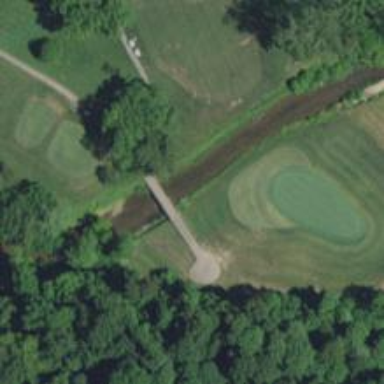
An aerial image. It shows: Path bridge used as golf cartpath.